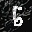
Label: 5